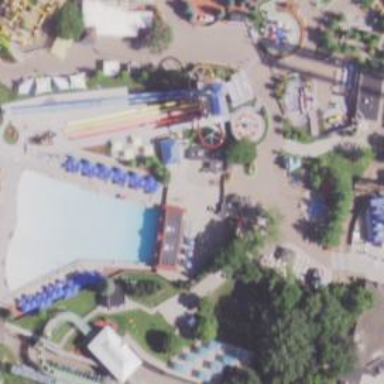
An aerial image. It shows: Popular attraction - wave pool for swimming located in leisure land.